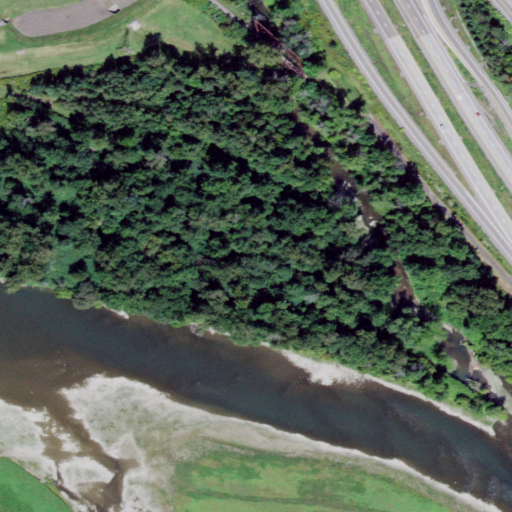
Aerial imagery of island in New York named Jones Island containing deciduous forest, open water, pasture, medium intensity development, herbaceous wetlands, grassland, low intensity development, cultivated crops, mixed forest, barren land, and open development